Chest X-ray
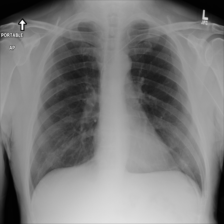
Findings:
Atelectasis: negative
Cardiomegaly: negative
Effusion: negative
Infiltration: negative
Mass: negative
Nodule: negative
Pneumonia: negative
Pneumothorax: negative
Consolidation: negative
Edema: negative
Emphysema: negative
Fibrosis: negative
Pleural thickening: negative
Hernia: negative